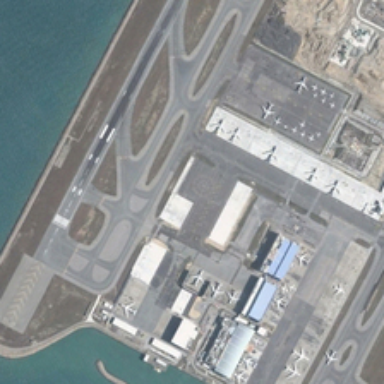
Several planes were parked at the airport .